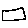
Label: square